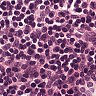
Metastatic tissue present: no